Question: I have content in a div that I am trying to scale according to a user's preferences. I am using <URL> to do this.
However, when I do, it either:
- Pushes the content way above top of the div (cutting off content on scale in)- Pushes the content way too far down the container (leaving a lot of white space on scale out)
I've tried to call this snippet on DOM ready
'$("#zoomMe").css({ 'transform' : 'scale(.50)', 'top' : '-2280px' });'
but this only works at specific heights. I was wondering if there was anyway that I can push content to the top of the div even if my container changes heights.
Here is a <URL>. Right now it is at a .50 scale which shows content being in the middle of the screen leaving a lot of space on top of and bottom of div.
Here is a <URL> of what I am trying to achieve.

'''
<div id="reportContainer">
<div id="zoomMe">
<div id="content1" class="fillerBox">&nbsp;</div>
<div id="content2" class="fillerBox">&nbsp;</div>
<div id="content3" class="fillerBox">&nbsp;</div>
<div id="content4" class="fillerBox">&nbsp;</div>
<div id="content5" class="fillerBox">&nbsp;</div>
</div>
</div>
'''
'''
#reportContainer { margin: 0;padding:15px;overflow-y:scroll;overflow-x:hidden; border:2px solid black;}
.fillerBox { background-color:#ccc;border:1px dashed #000;height:1500px;width:910px;margin:0 auto;margin-bottom:30px; }
'''
'''
$(document).ready(function() {
$("#reportContainer").height($(window).height()-50);
$("#zoomMe").css('transform', 'scale(.50)' );
});
'''
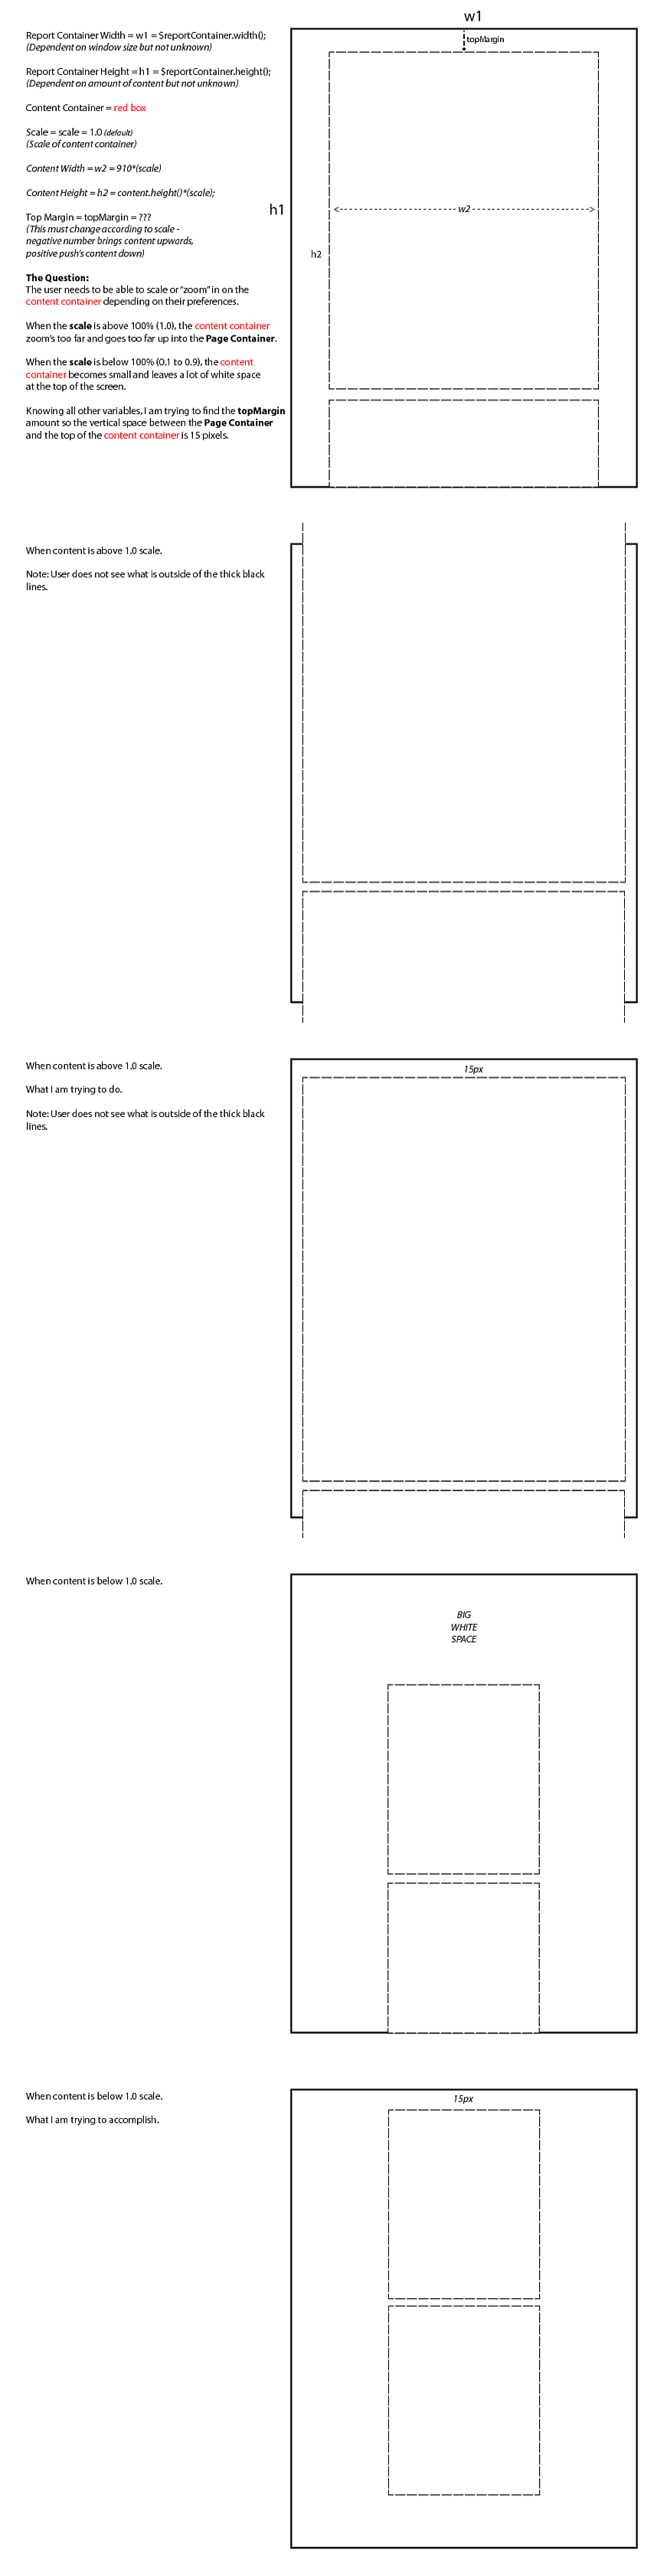
Answer: I believe what you are looking for is 'transform-origin'
<URL>
This will enable you to set the point on your element that will stay put as transforms occur. By setting the 'transform-origin' to the top center: you can scale the element and keep its position relative to the top in the same place.